Aerial crown-view tile of a tropical tree (Barro Colorado Island, Panama), acquired 20240716:
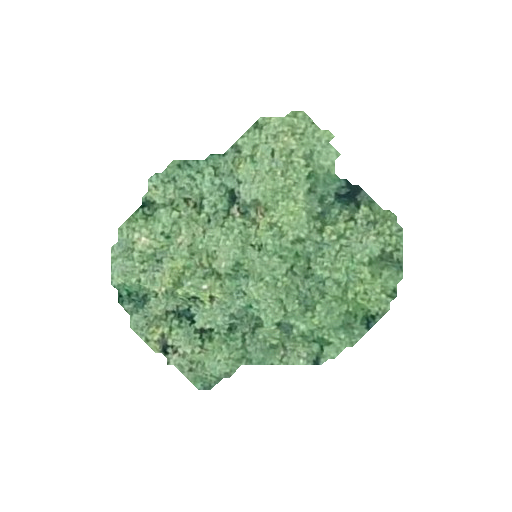
Species: Luehea seemannii
GBIF accepted scientific name: Luehea seemannii
Crown area: 84.995 m²